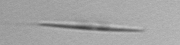
Label: pennate